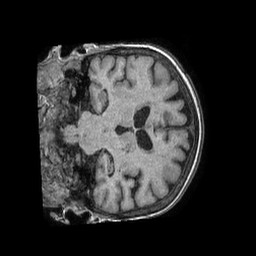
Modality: T1w
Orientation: coronal
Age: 60
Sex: female
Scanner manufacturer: philips
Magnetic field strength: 1.5 T
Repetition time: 0.007795 s
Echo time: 0.003557 s